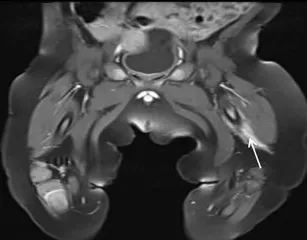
Imaging results. (C, D) MRI of the lower extremity revealed a significant mass reduction after four months of treatment.
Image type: radiology (mri)